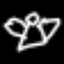
Label: angel